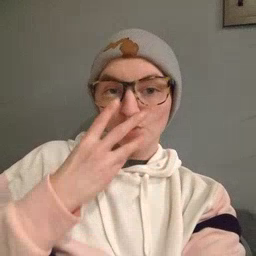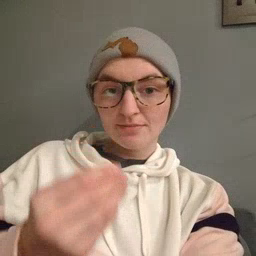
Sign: wolf